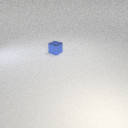
small blue metal cube